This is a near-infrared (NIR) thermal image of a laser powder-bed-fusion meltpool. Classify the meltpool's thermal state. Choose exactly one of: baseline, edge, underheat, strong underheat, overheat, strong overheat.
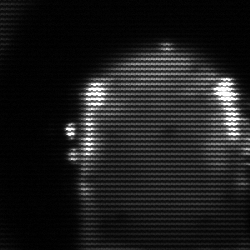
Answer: baseline